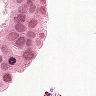
Metastatic tissue present: yes